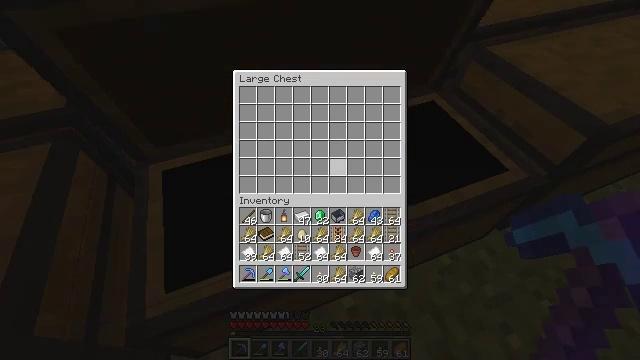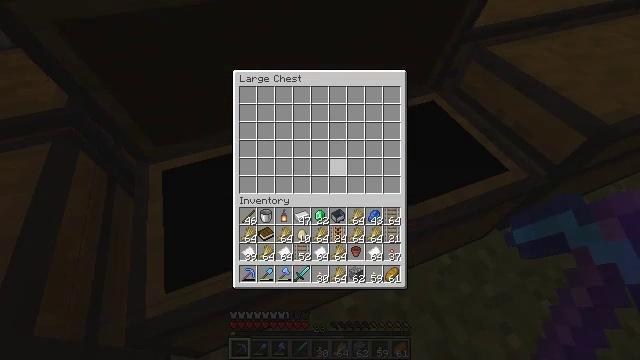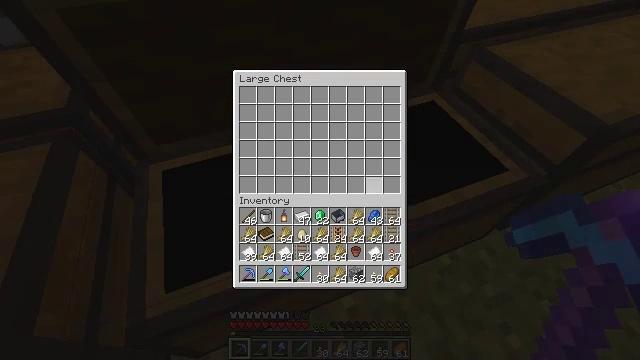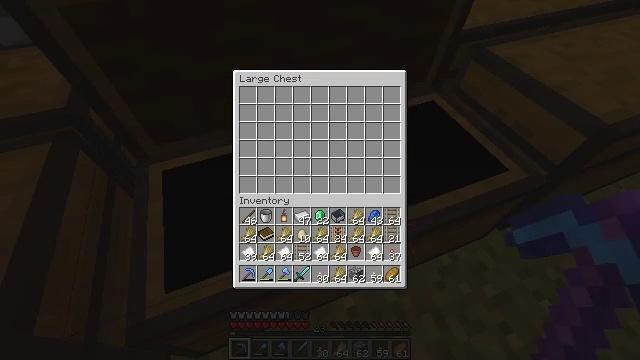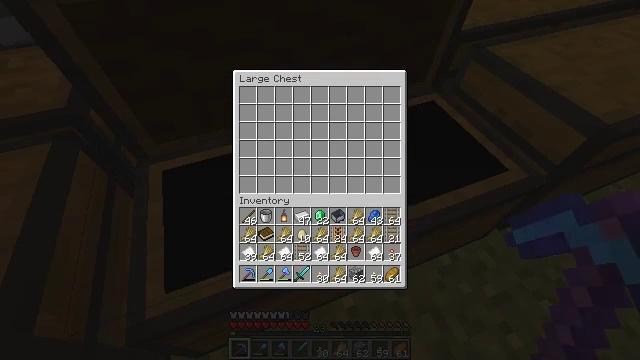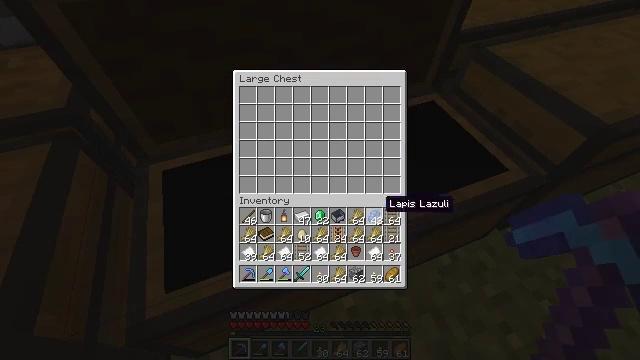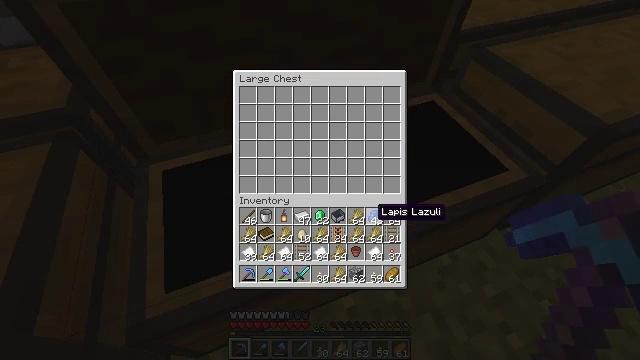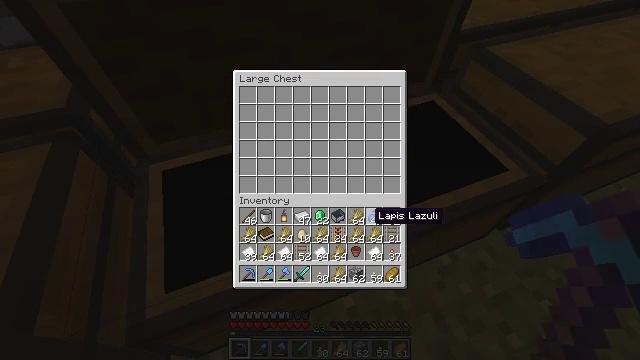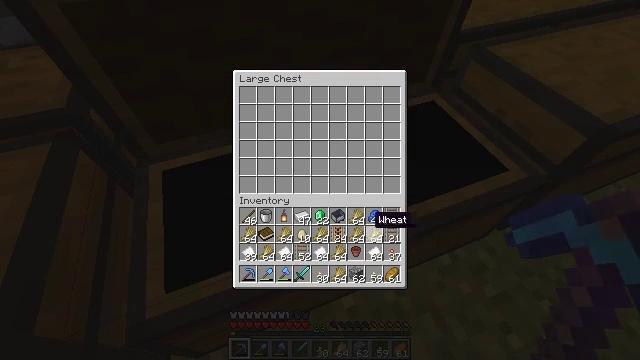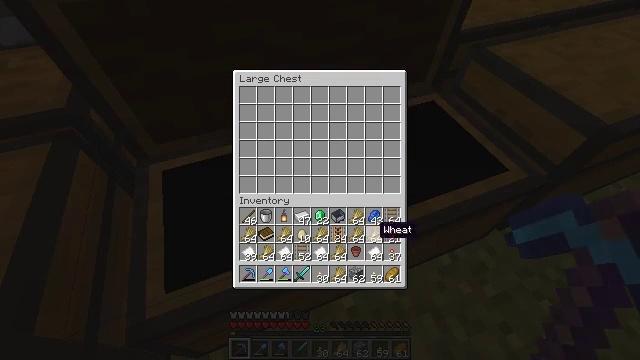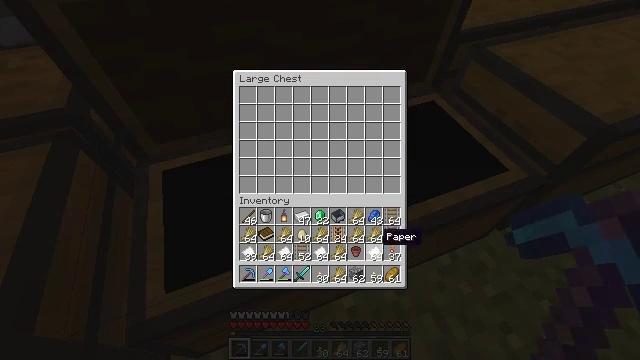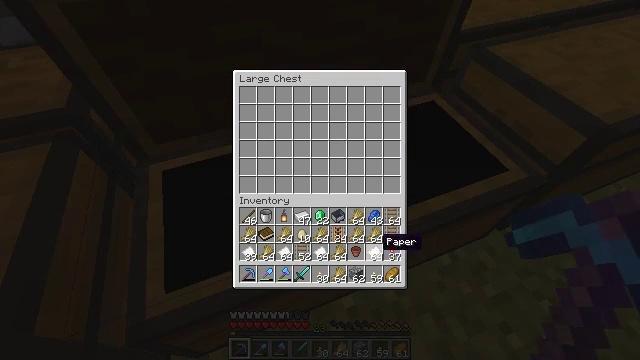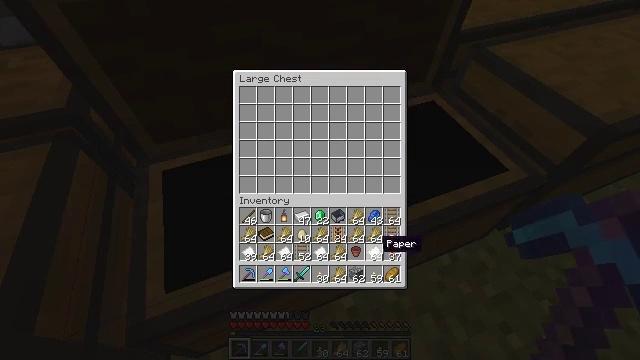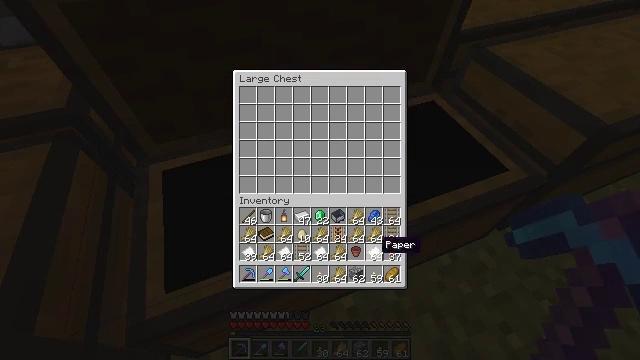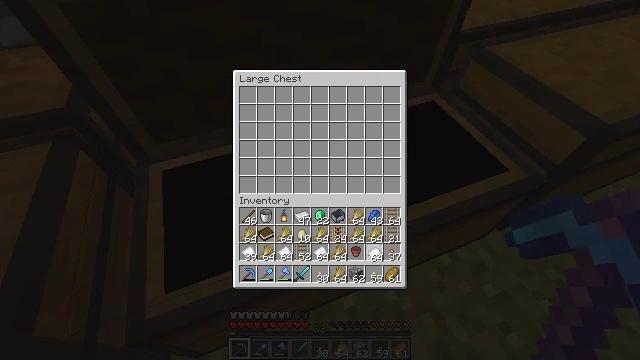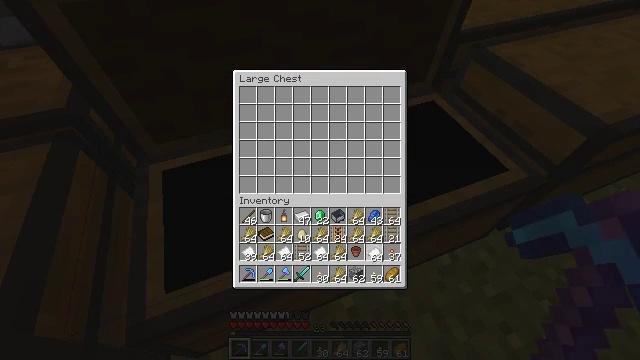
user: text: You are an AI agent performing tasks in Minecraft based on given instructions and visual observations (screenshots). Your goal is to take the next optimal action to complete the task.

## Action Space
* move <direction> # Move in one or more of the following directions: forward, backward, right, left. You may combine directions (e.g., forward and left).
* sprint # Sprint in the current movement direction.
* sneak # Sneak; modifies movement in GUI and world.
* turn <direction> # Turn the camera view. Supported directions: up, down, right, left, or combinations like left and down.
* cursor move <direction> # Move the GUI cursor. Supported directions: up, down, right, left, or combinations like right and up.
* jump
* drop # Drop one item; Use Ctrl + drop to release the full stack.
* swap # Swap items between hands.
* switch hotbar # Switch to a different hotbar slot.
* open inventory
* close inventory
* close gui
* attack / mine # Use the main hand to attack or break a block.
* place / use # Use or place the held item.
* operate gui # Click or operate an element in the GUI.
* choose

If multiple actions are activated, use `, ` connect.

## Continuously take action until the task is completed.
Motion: motion action
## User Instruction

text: Drop a lantern.
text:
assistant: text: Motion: cursor move right
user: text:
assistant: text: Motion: cursor move right and down
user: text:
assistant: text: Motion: cursor move down
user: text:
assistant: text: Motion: cursor move down
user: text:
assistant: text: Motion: cursor move down
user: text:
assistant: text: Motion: cursor move left and down
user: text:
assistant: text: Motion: no_op
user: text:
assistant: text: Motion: no_op
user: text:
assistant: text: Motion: cursor move down
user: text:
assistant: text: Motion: cursor move down
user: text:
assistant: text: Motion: no_op
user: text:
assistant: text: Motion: no_op
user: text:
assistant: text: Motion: no_op
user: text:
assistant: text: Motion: operate gui
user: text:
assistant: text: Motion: operate gui
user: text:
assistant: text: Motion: cursor move left and up
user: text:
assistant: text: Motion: cursor move left and up
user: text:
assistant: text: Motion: cursor move left and up
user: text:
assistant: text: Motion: operate gui
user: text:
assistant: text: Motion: operate gui
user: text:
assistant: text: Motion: operate gui
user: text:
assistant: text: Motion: no_op
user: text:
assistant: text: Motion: no_op
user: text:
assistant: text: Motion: cursor move down
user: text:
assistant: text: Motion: cursor move down
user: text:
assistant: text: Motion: cursor move down
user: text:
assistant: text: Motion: no_op
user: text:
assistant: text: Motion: no_op
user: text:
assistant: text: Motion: no_op
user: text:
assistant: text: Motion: no_op